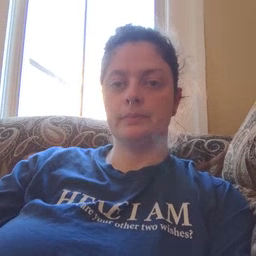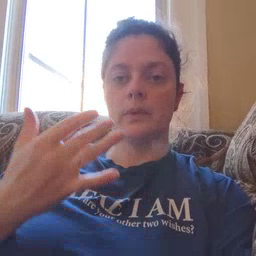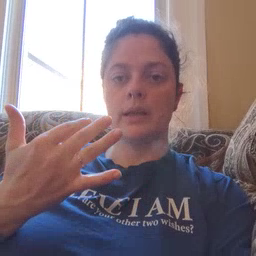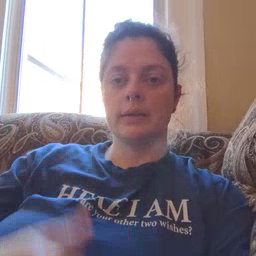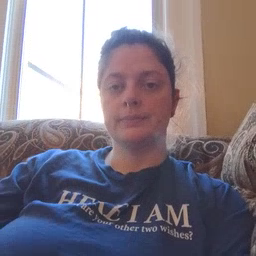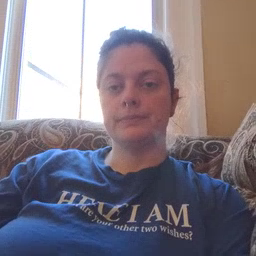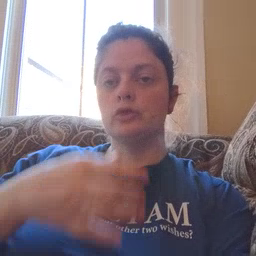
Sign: wait